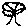
Label: tree